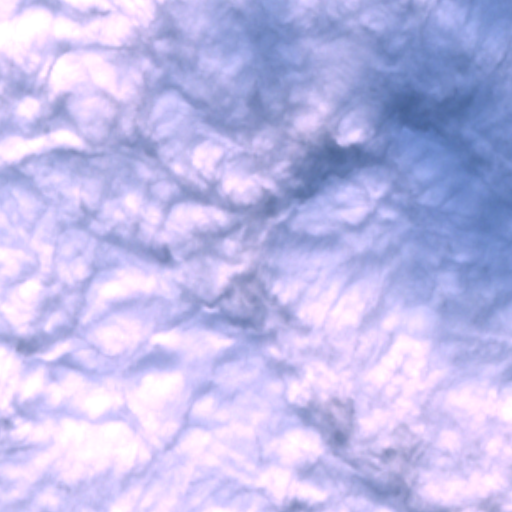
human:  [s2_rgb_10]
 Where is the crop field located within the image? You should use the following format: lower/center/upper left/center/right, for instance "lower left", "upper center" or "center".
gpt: The crop field is located in the lower left of the image.
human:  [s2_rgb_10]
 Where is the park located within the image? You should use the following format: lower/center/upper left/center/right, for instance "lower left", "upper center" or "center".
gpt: The park is located in the upper center of the image.
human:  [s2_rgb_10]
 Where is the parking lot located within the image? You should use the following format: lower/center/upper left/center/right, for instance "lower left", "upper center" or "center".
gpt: The parking lot is located in the center right of the image.
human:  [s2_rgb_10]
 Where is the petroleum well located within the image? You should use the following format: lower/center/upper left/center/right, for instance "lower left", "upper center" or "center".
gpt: The petroleum well is located in the upper right of the image.
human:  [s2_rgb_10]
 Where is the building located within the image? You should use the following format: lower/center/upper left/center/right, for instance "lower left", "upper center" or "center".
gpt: There is no building in the image.